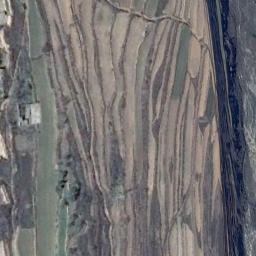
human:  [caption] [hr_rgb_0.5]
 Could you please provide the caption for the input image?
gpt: The green plants are on the terrace .

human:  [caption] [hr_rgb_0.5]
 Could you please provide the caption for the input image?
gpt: There is a winding path between the terraces .

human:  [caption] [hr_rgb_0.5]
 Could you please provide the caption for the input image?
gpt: Many roads and buildings next to many irregularly shaped brown fields .

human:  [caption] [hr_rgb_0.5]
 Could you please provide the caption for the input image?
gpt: The bare and green terrace is next to some houses and trees .

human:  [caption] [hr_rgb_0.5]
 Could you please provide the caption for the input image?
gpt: There are many yellow terraces arranged irregularly .